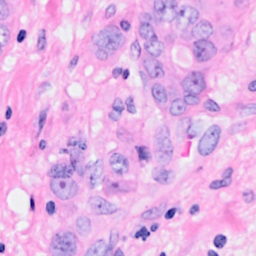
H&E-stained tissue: Breast